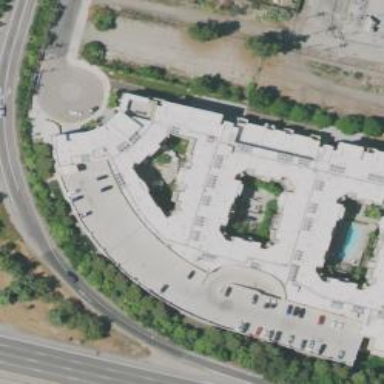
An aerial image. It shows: Multi-storey parking building.